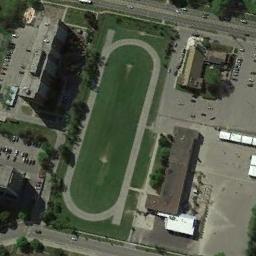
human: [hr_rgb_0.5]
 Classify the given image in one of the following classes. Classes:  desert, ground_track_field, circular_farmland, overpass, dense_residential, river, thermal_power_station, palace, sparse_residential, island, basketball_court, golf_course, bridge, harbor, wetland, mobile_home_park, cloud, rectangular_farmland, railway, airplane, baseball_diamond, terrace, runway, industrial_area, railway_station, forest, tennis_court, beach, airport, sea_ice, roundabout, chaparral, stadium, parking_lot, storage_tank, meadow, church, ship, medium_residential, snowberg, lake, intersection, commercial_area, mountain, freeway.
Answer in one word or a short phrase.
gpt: ground_track_field